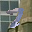
Label: 7